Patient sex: F
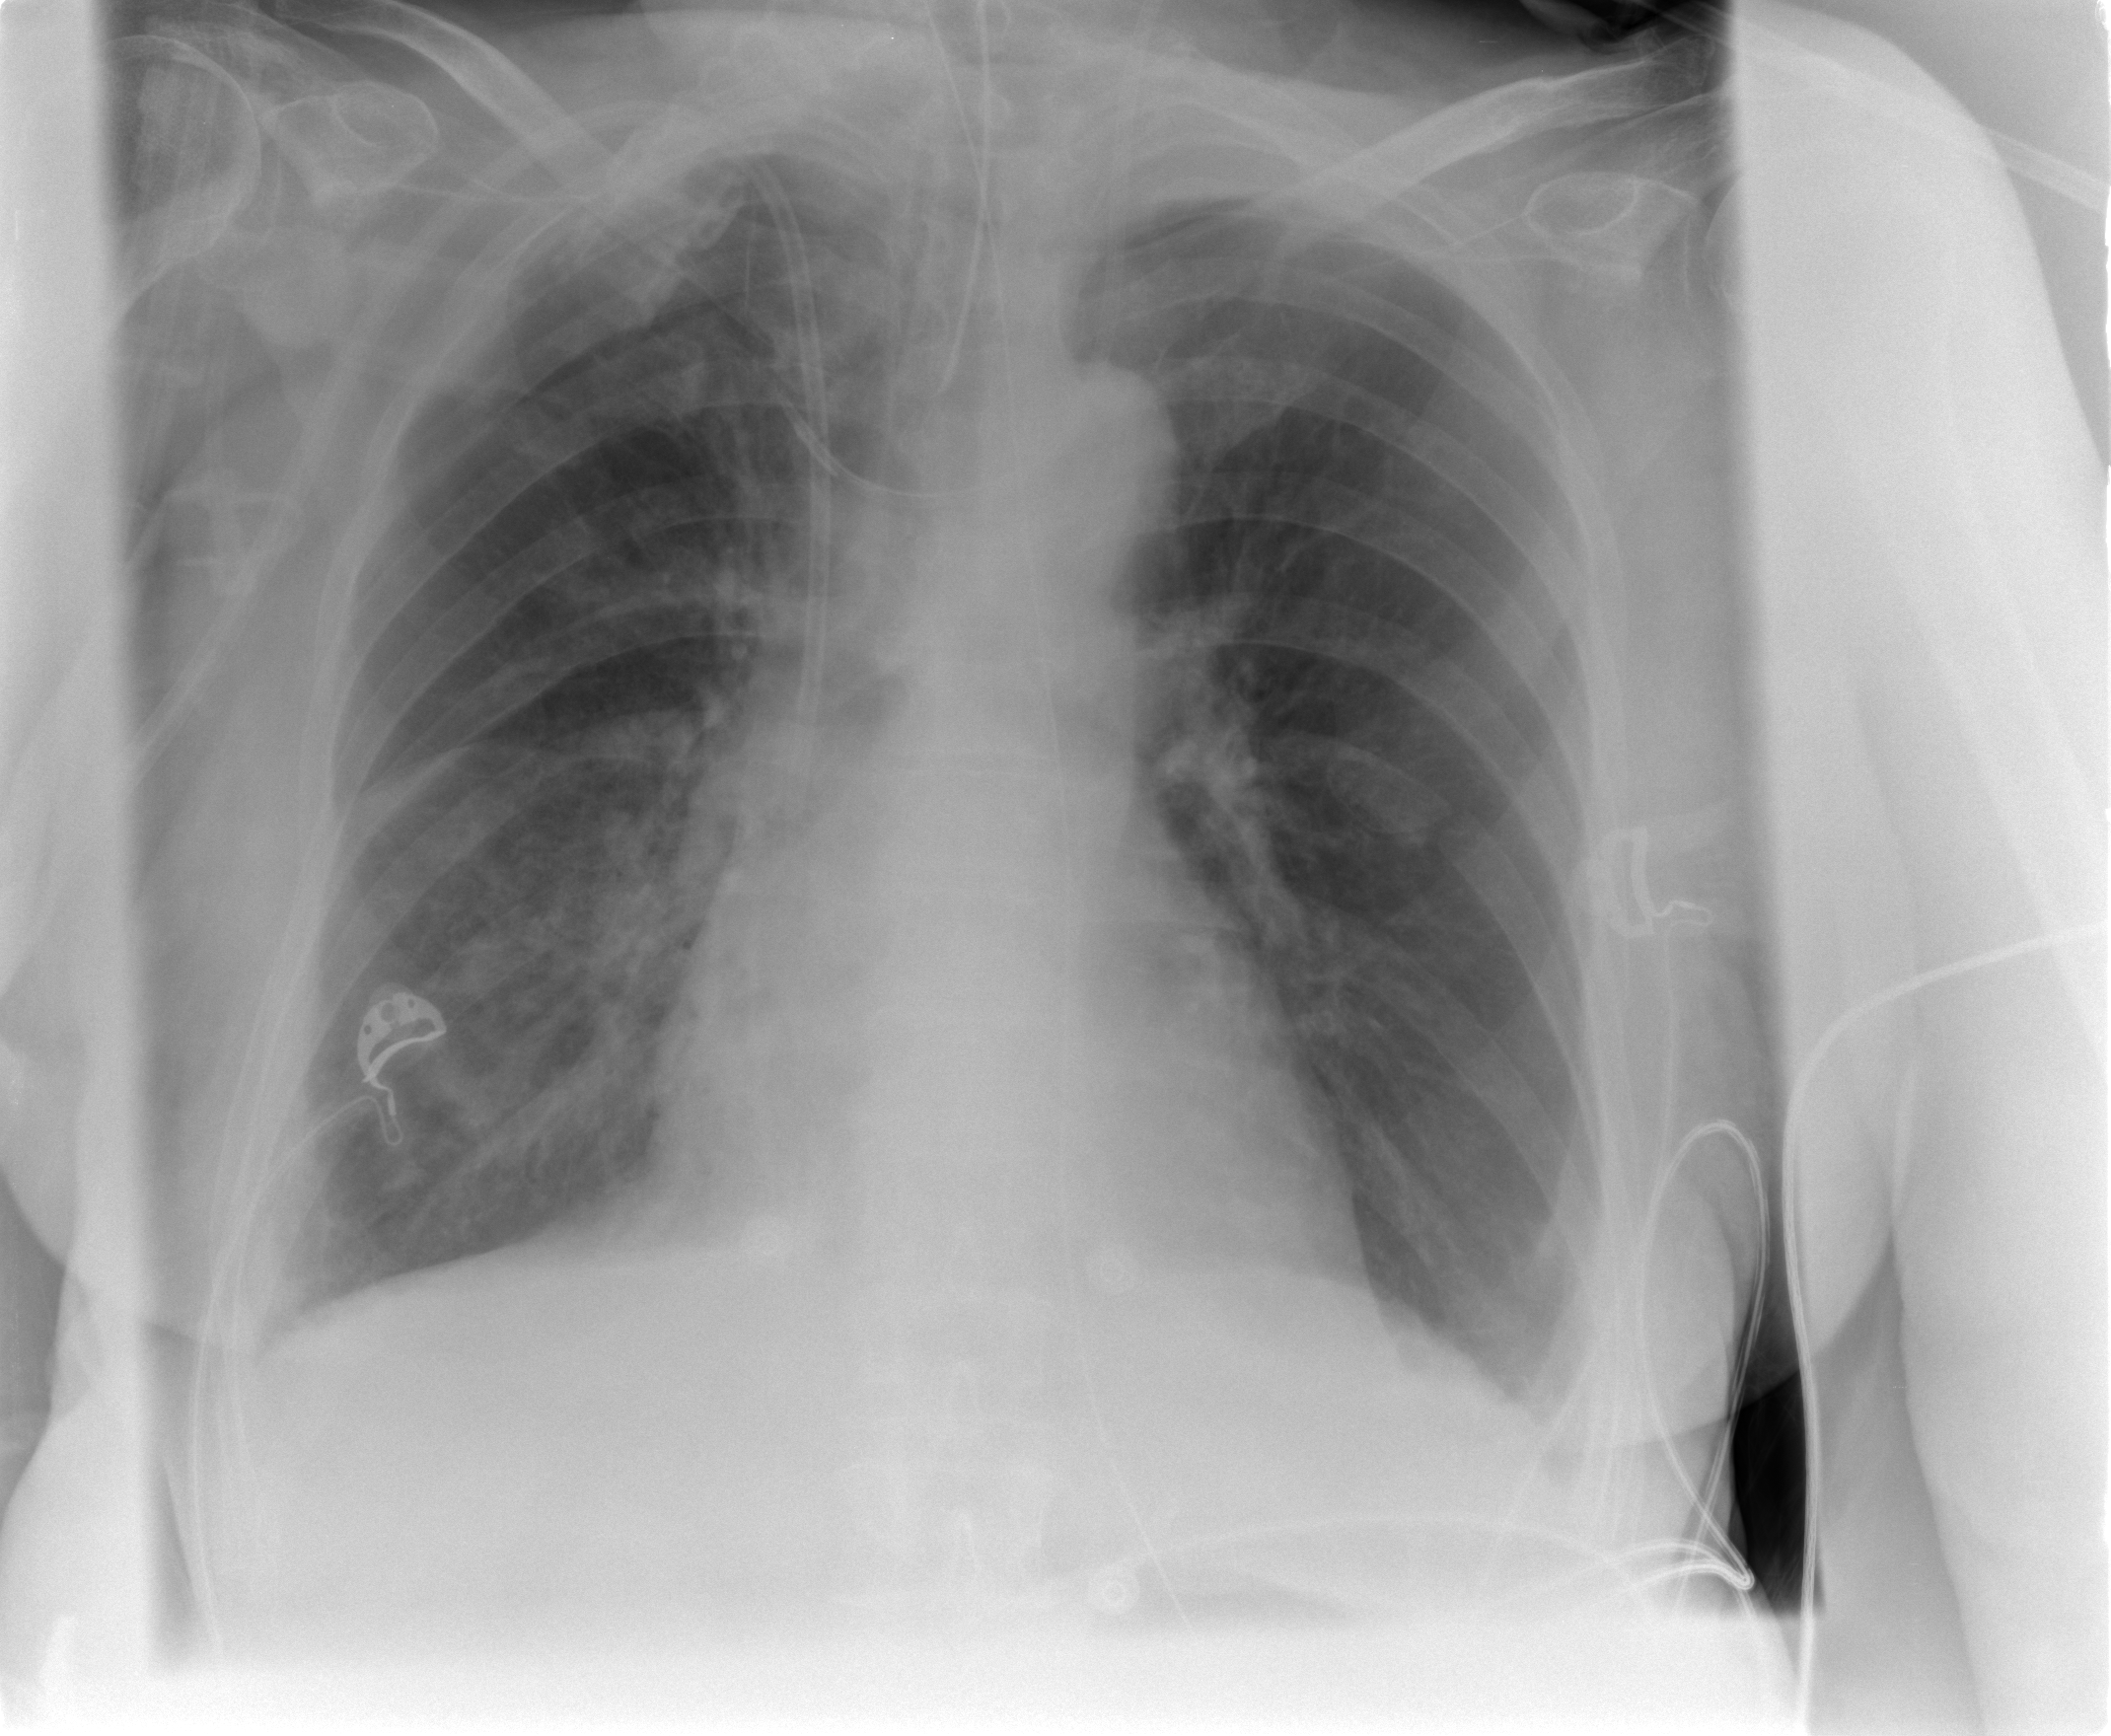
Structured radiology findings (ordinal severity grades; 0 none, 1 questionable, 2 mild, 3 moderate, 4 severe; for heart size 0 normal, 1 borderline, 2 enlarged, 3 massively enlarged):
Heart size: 2
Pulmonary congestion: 2
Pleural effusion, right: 1
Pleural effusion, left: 1
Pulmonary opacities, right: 2
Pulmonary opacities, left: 0
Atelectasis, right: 2
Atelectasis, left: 2